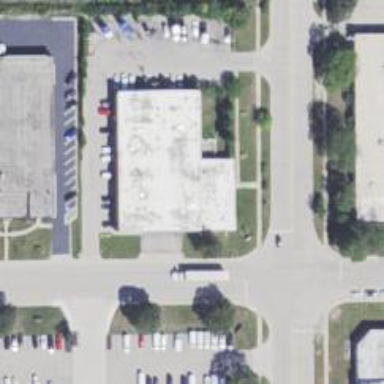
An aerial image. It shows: Industrial building.